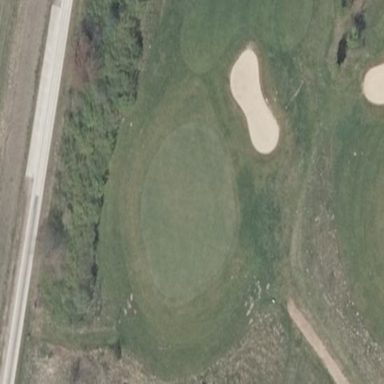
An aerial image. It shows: Golf green.